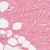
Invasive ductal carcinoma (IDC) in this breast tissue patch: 0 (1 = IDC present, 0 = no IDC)